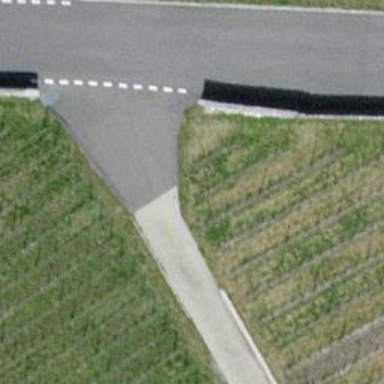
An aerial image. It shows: Paved track with grade1 tracktype.